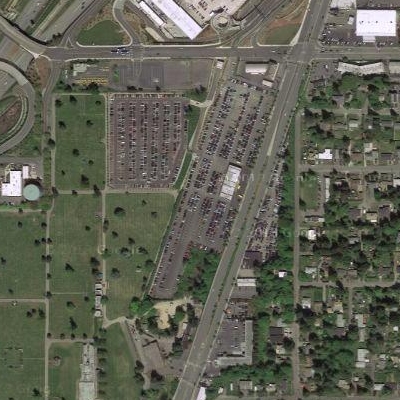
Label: gParking